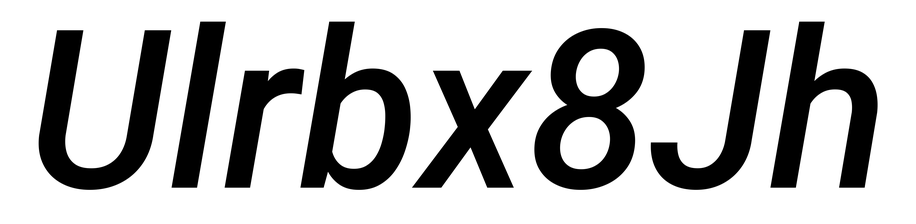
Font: Roboto-Italic_Medium_Italic